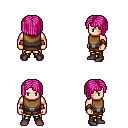
a pixel art fantasy rpg character, male body template, human, light skin, leather chest armor, gold greaves, pink pageboy hairstyle, leather bracers, maroon shoes, four views (front, back, left, right), 2x2 character sprite sheet, small pixel art, hard edges, no anti-aliasing